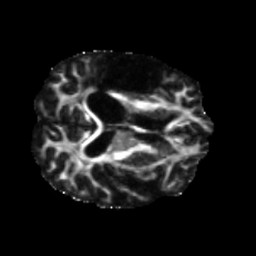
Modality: FA
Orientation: axial
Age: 55
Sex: male
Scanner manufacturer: siemens
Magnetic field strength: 3 T
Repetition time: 5.47 s
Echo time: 0.0854 s